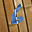
Label: 6